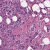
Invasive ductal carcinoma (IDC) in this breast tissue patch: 1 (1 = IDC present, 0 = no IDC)